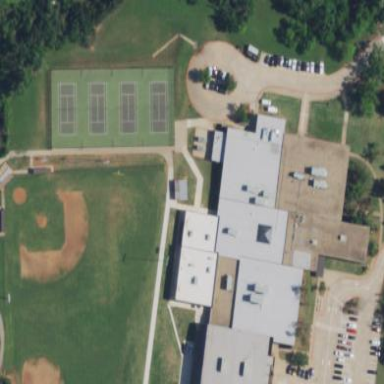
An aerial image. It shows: School.